Question: I'm creating a template for handling form buttons.
The idea is on first run of a function (when i lock a form), said function will create onClick listeners for buttons to edit, cancel, delete, etc that will trigger their respective functions (hardcoded in global scope)
The part of the code that's giving me headaches is:
'''
//Build standard button actions on first call...
if(window[form_elem_tag + "funcs"] == 1) return;
window[form_elem_tag + "funcs"] = 1;
var b2n_act = 'edit';
var func_name = form_elem_tag + "_" + b2n_act;
var b2n_name = form_elem + "_btn_" + b2n_act;
$(b2n_name).on("click",function(){
console.log("calling " + func_name);
window[func_name]();
});
console.log("funcName created: " + func_name);
var b2n_act = 'cancel';
var func_name = form_elem_tag + "_" + b2n_act;
var b2n_name = form_elem + "_btn_" + b2n_act;
$(b2n_name).on("click",function(){
console.log("calling " + func_name);
window[func_name]();
});
console.log("funcName created: " + func_name);
'''
In the above scenario, i created the actions for the EDIT button , and the the CANCEL button.
The problem im having is that the when i click the EDIT button the listener that fires is of the CANCEL button..
console logged:

and when i reverse the order, it becomes apparent that what ever is the last listener I create , its function seems to fire for all buttons..
What's wrong with my code?
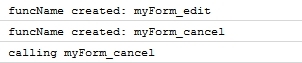
Answer: This is an issue with <URL>.
Think about it this way: We've defined 3 variables
'''
var b2n_act, func_name, b2n_name
'''
that our event handlers reference. So, when we do this:
'''
var b2n_act = 'edit';
var func_name = form_elem_tag + "_" + b2n_act;
var b2n_name = form_elem + "_btn_" + b2n_act;
$(b2n_name).on("click",function(){
console.log("calling " + func_name);
window[func_name]();
});
'''
At this point, yes - 'func_name' is 'form_elem + "_btn_" + b2n_act'. Clicking the button will look up the variable 'func_name', and do what we want properly. However, we then do this:
'''
var b2n_act = 'cancel';
var func_name = form_elem_tag + "_" + b2n_act;
var b2n_name = form_elem + "_btn_" + b2n_act;
$(b2n_name).on("click",function(){
console.log("calling " + func_name);
window[func_name]();
});
'''
And this is where the problem begins. Our variables have been updated, and the second event listener works properly, but the fist event handler still references the variables. (If you're thinking "BUT wait! I've defined my variable again with 'var', <URL>
So, how can you fix this? Easy! We just have to remember that JavaScript allows for 'function level scope'. How about we pass in a value which we'll scope to our function, like this:
'''
(function(func) {
$(b2n_name).on("click",function(){
console.log("calling " + func);
window[func]();
});
}(func_name));
'''
JSFiddle: <URL>
For those reading, if you're not familiar with this '(function(){...}())' thing, it's an immediately invoked function expression (or IIFE). We pass in the 'func_name', and reference it by 'func' within our event handler. Now, each event handler will work as expected.
Another way is passing the information necessary to bind your event handlers to a function. Something like this:
'''
function bindHandler($el, func) {
$el.on("click", function(){
console.log("calling " + func);
window[func]();
});
}
'''
JSFiddle: <URL>